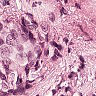
Metastatic tissue present: yes